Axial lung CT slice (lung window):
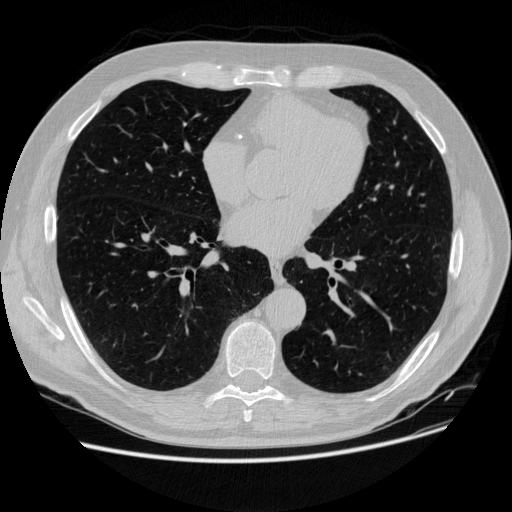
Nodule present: no